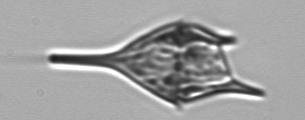
Label: Tripos_lineatus